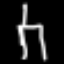
Label: chair